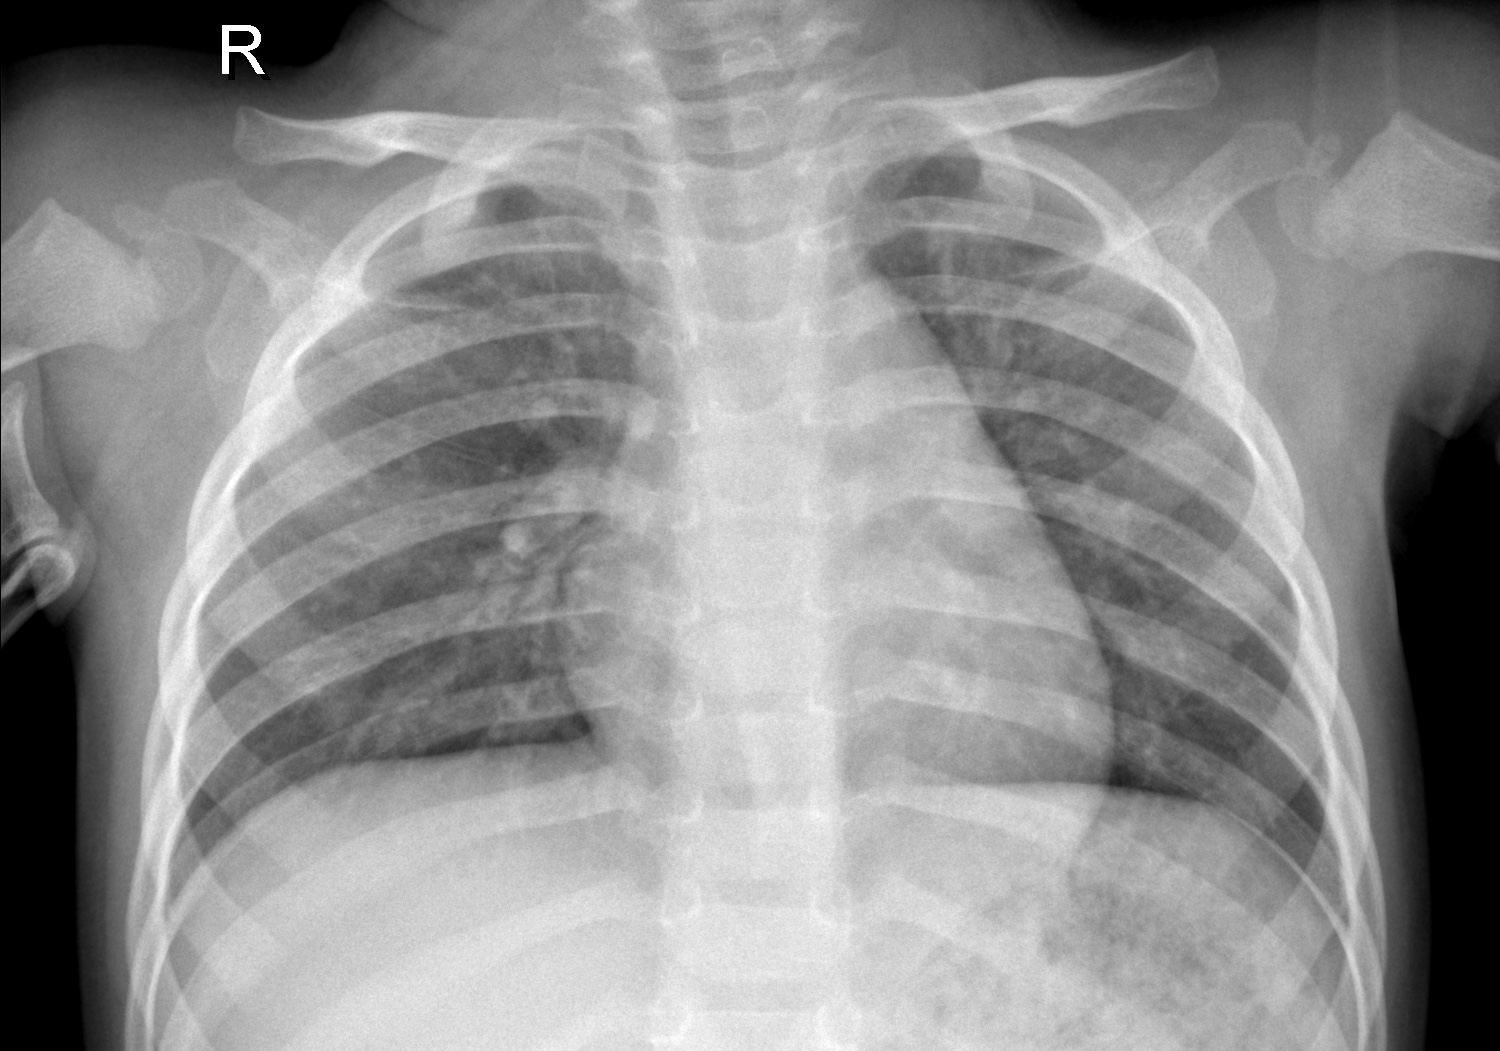
Diagnosis: NORMAL